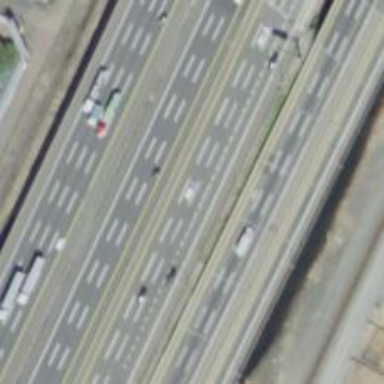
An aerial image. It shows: Motorway junction.